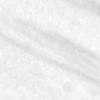
Label: change